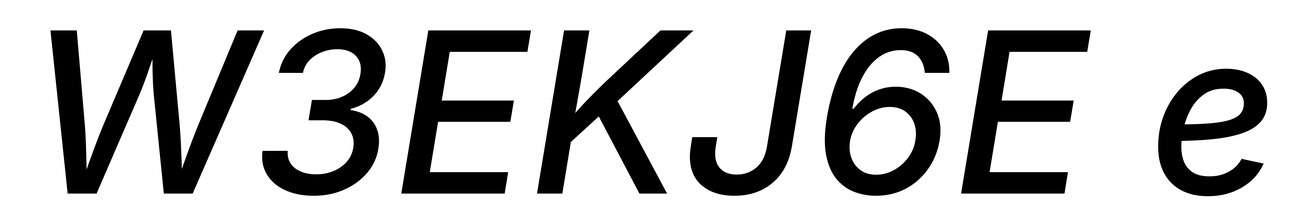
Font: Inter-Italic_Medium_Italic